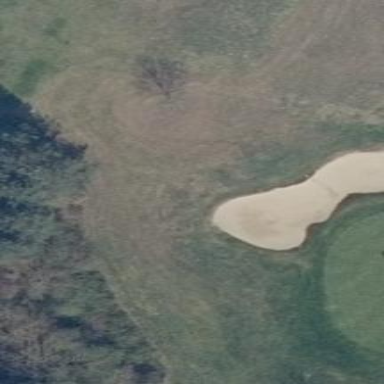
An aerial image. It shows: Bunker on golf course.